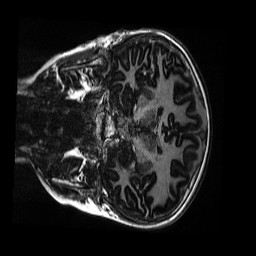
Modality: MP2RAGE
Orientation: coronal
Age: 11
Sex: male
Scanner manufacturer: siemens
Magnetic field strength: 3 T
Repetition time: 4 s
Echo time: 0.00303 s